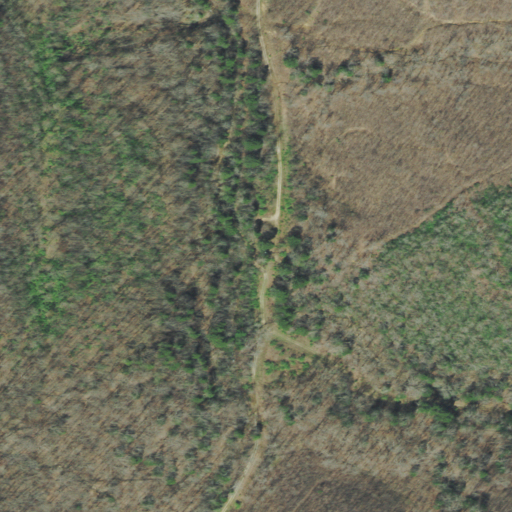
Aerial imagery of valley in Tennessee named Y Hollow containing deciduous forest and mixed forest